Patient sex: M
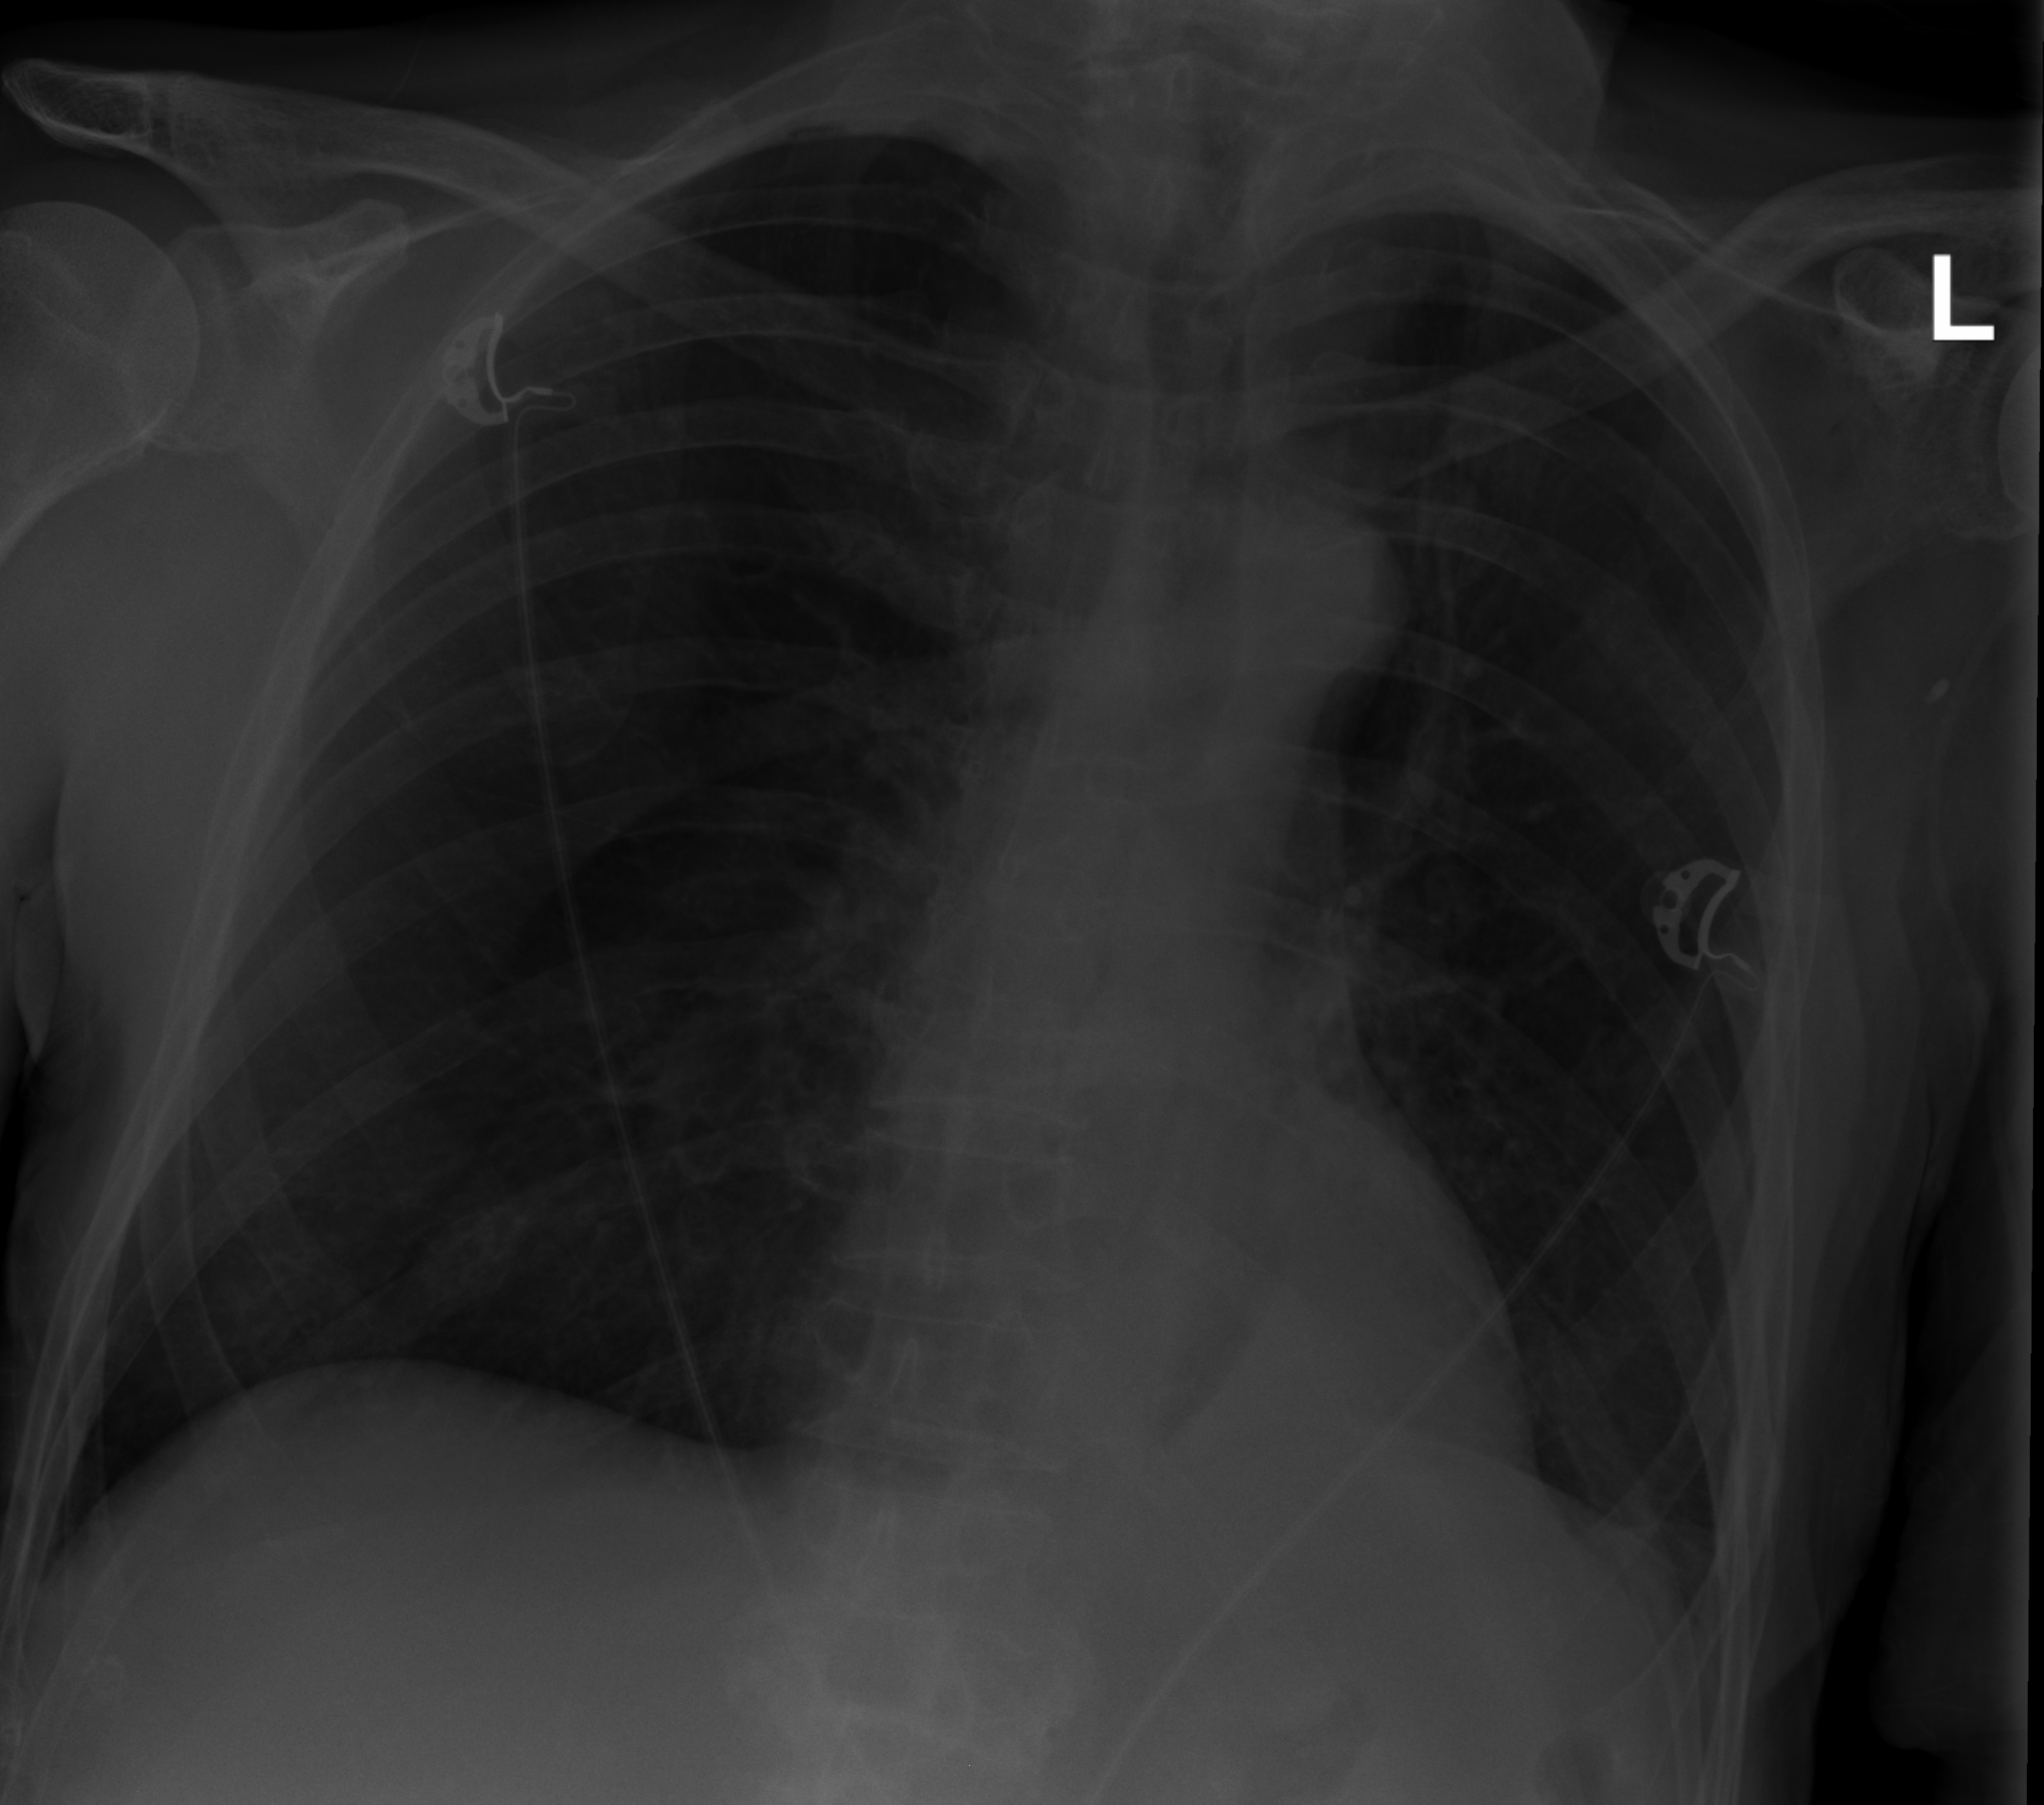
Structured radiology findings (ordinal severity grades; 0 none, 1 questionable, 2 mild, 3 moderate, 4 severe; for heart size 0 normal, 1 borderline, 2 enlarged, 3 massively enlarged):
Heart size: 0
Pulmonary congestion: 0
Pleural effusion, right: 0
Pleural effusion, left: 0
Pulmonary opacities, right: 0
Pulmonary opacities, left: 3
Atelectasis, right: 0
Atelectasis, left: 0